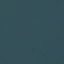
Land use / land cover class: SeaLake